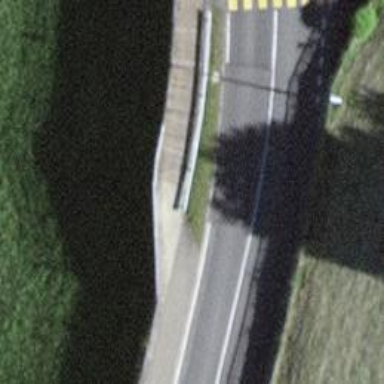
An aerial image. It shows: Guard rail.